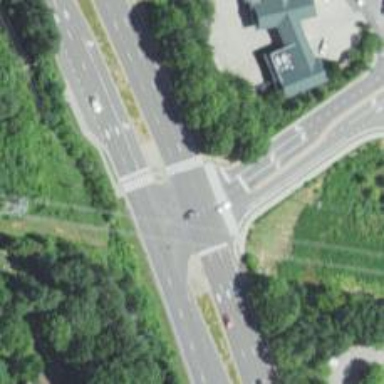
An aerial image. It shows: Asphalt road within primary highway junction.